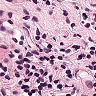
Metastatic tissue present: no